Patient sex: F
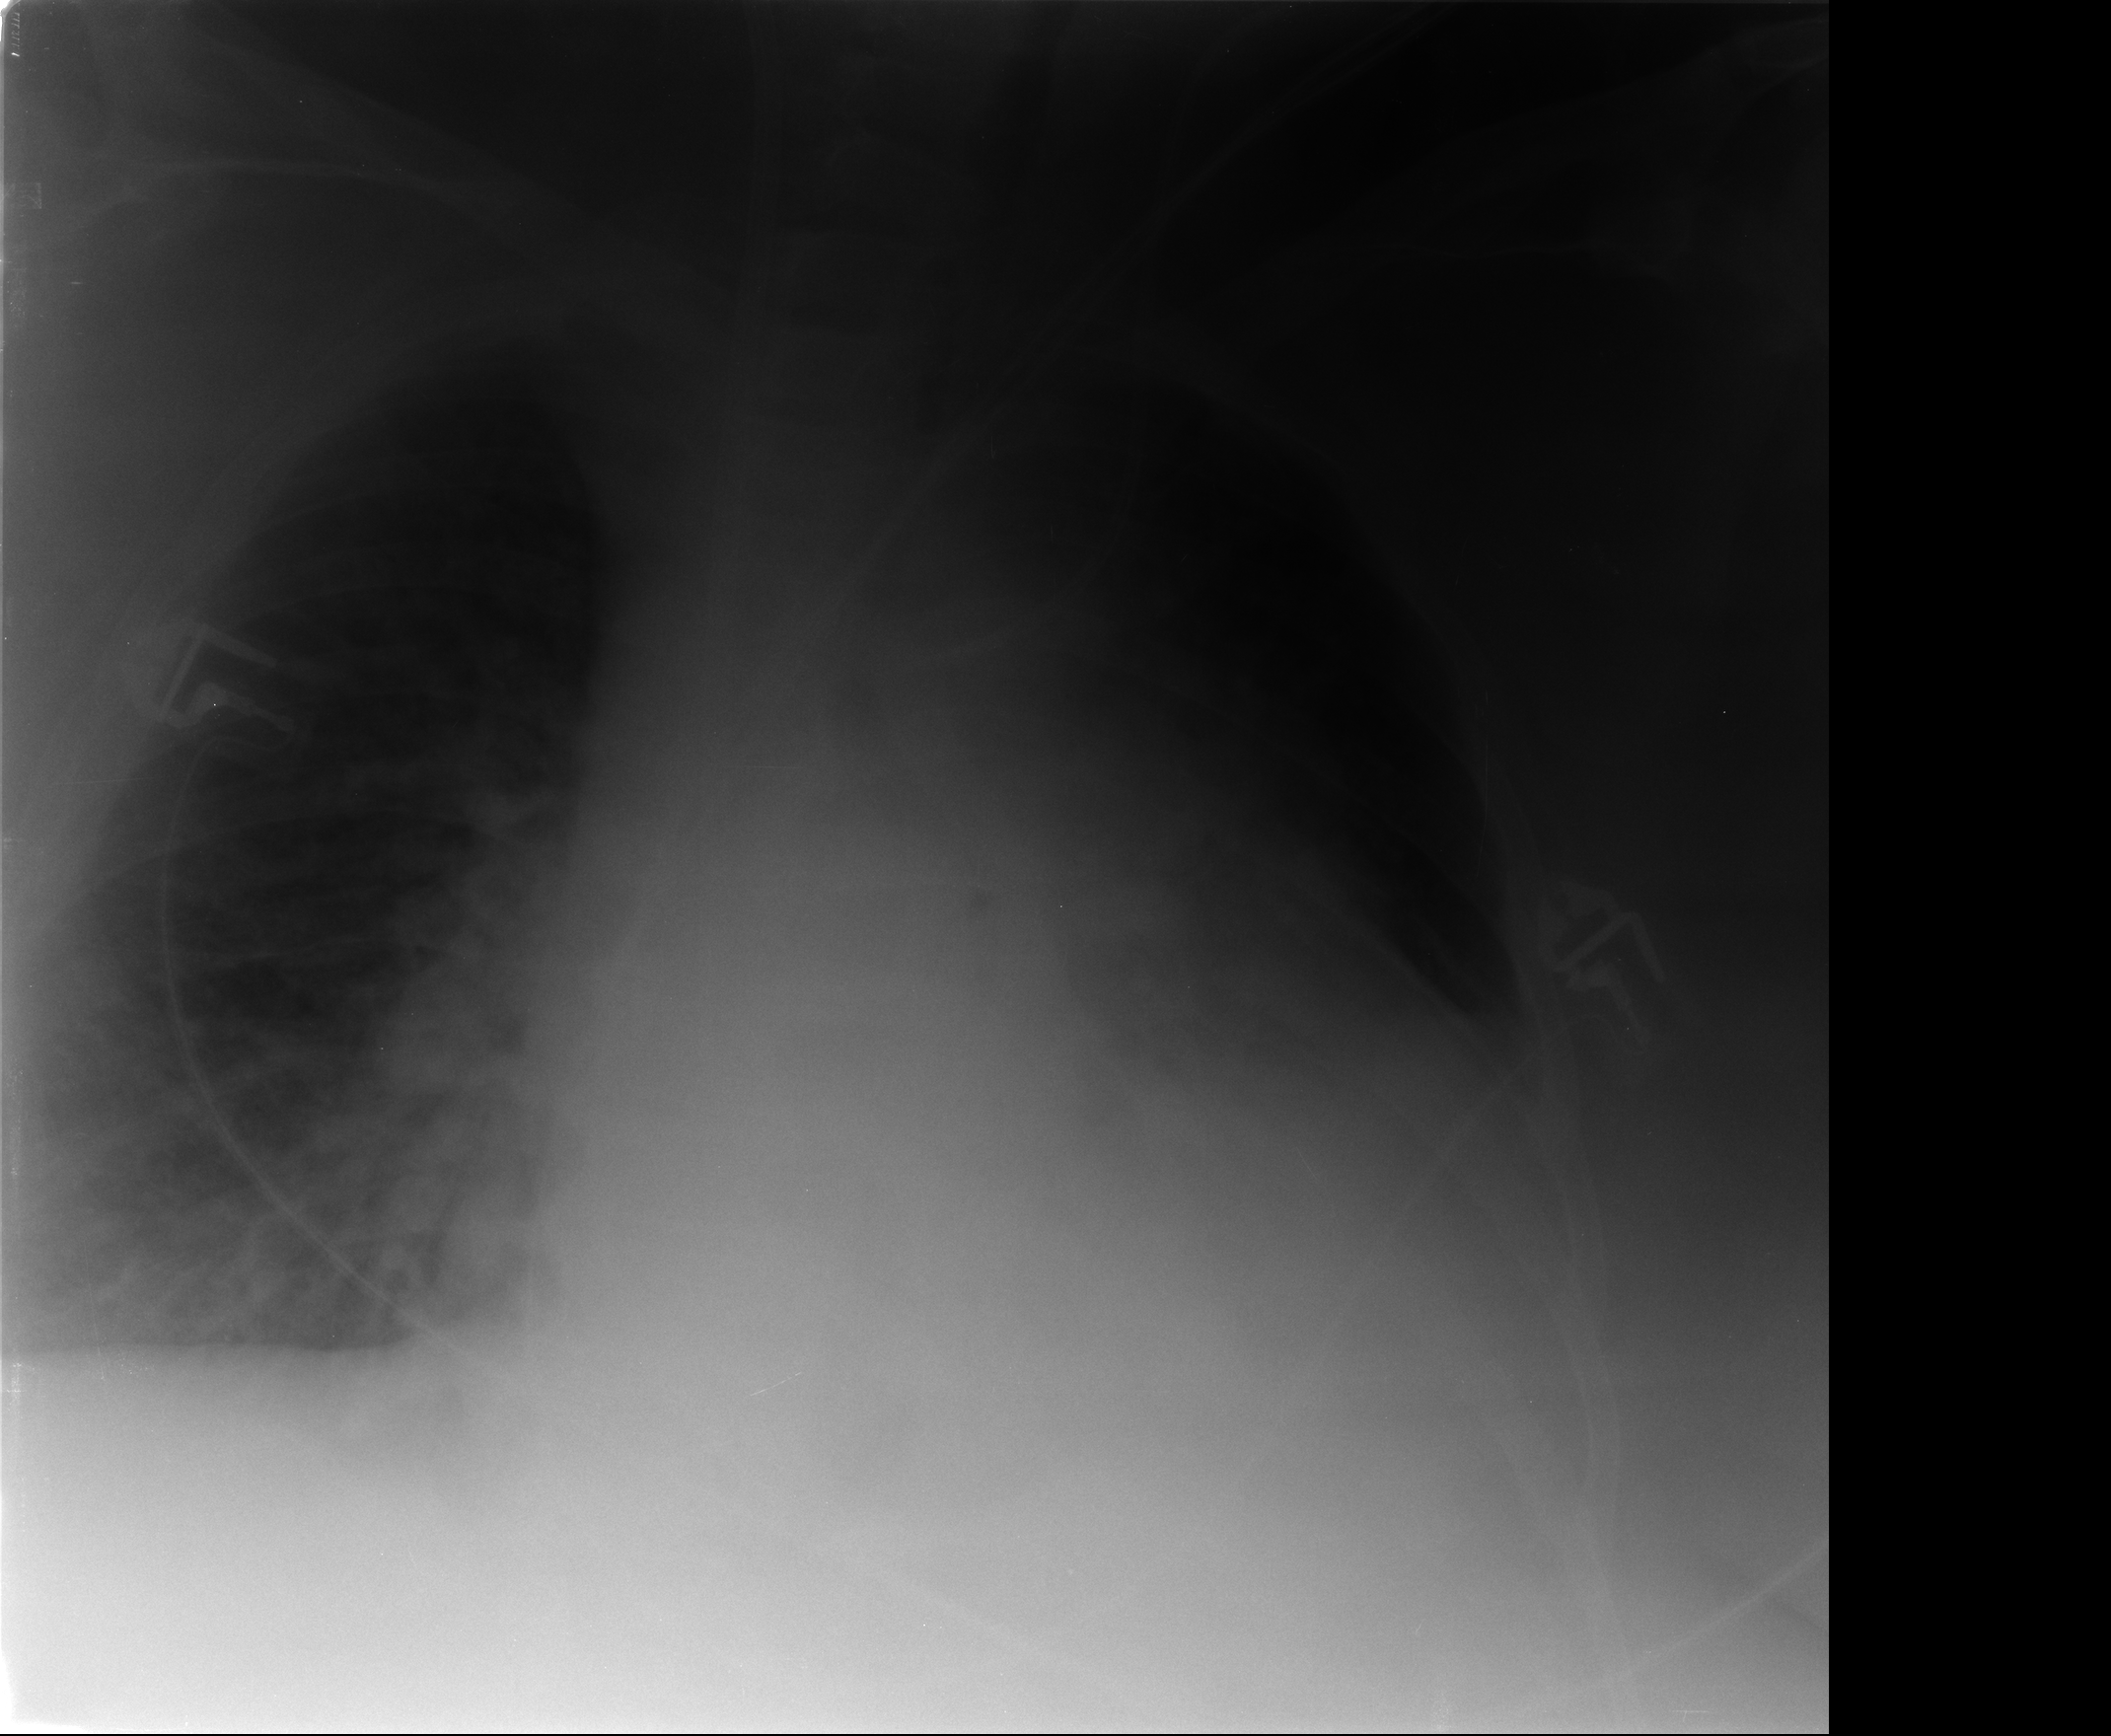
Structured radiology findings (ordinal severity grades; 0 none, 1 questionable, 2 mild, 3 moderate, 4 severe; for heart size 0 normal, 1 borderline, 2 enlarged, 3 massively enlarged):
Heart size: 3
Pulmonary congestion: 3
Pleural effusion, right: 0
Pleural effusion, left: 3
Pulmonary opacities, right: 3
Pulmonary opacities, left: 2
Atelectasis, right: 2
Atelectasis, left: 3